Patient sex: M
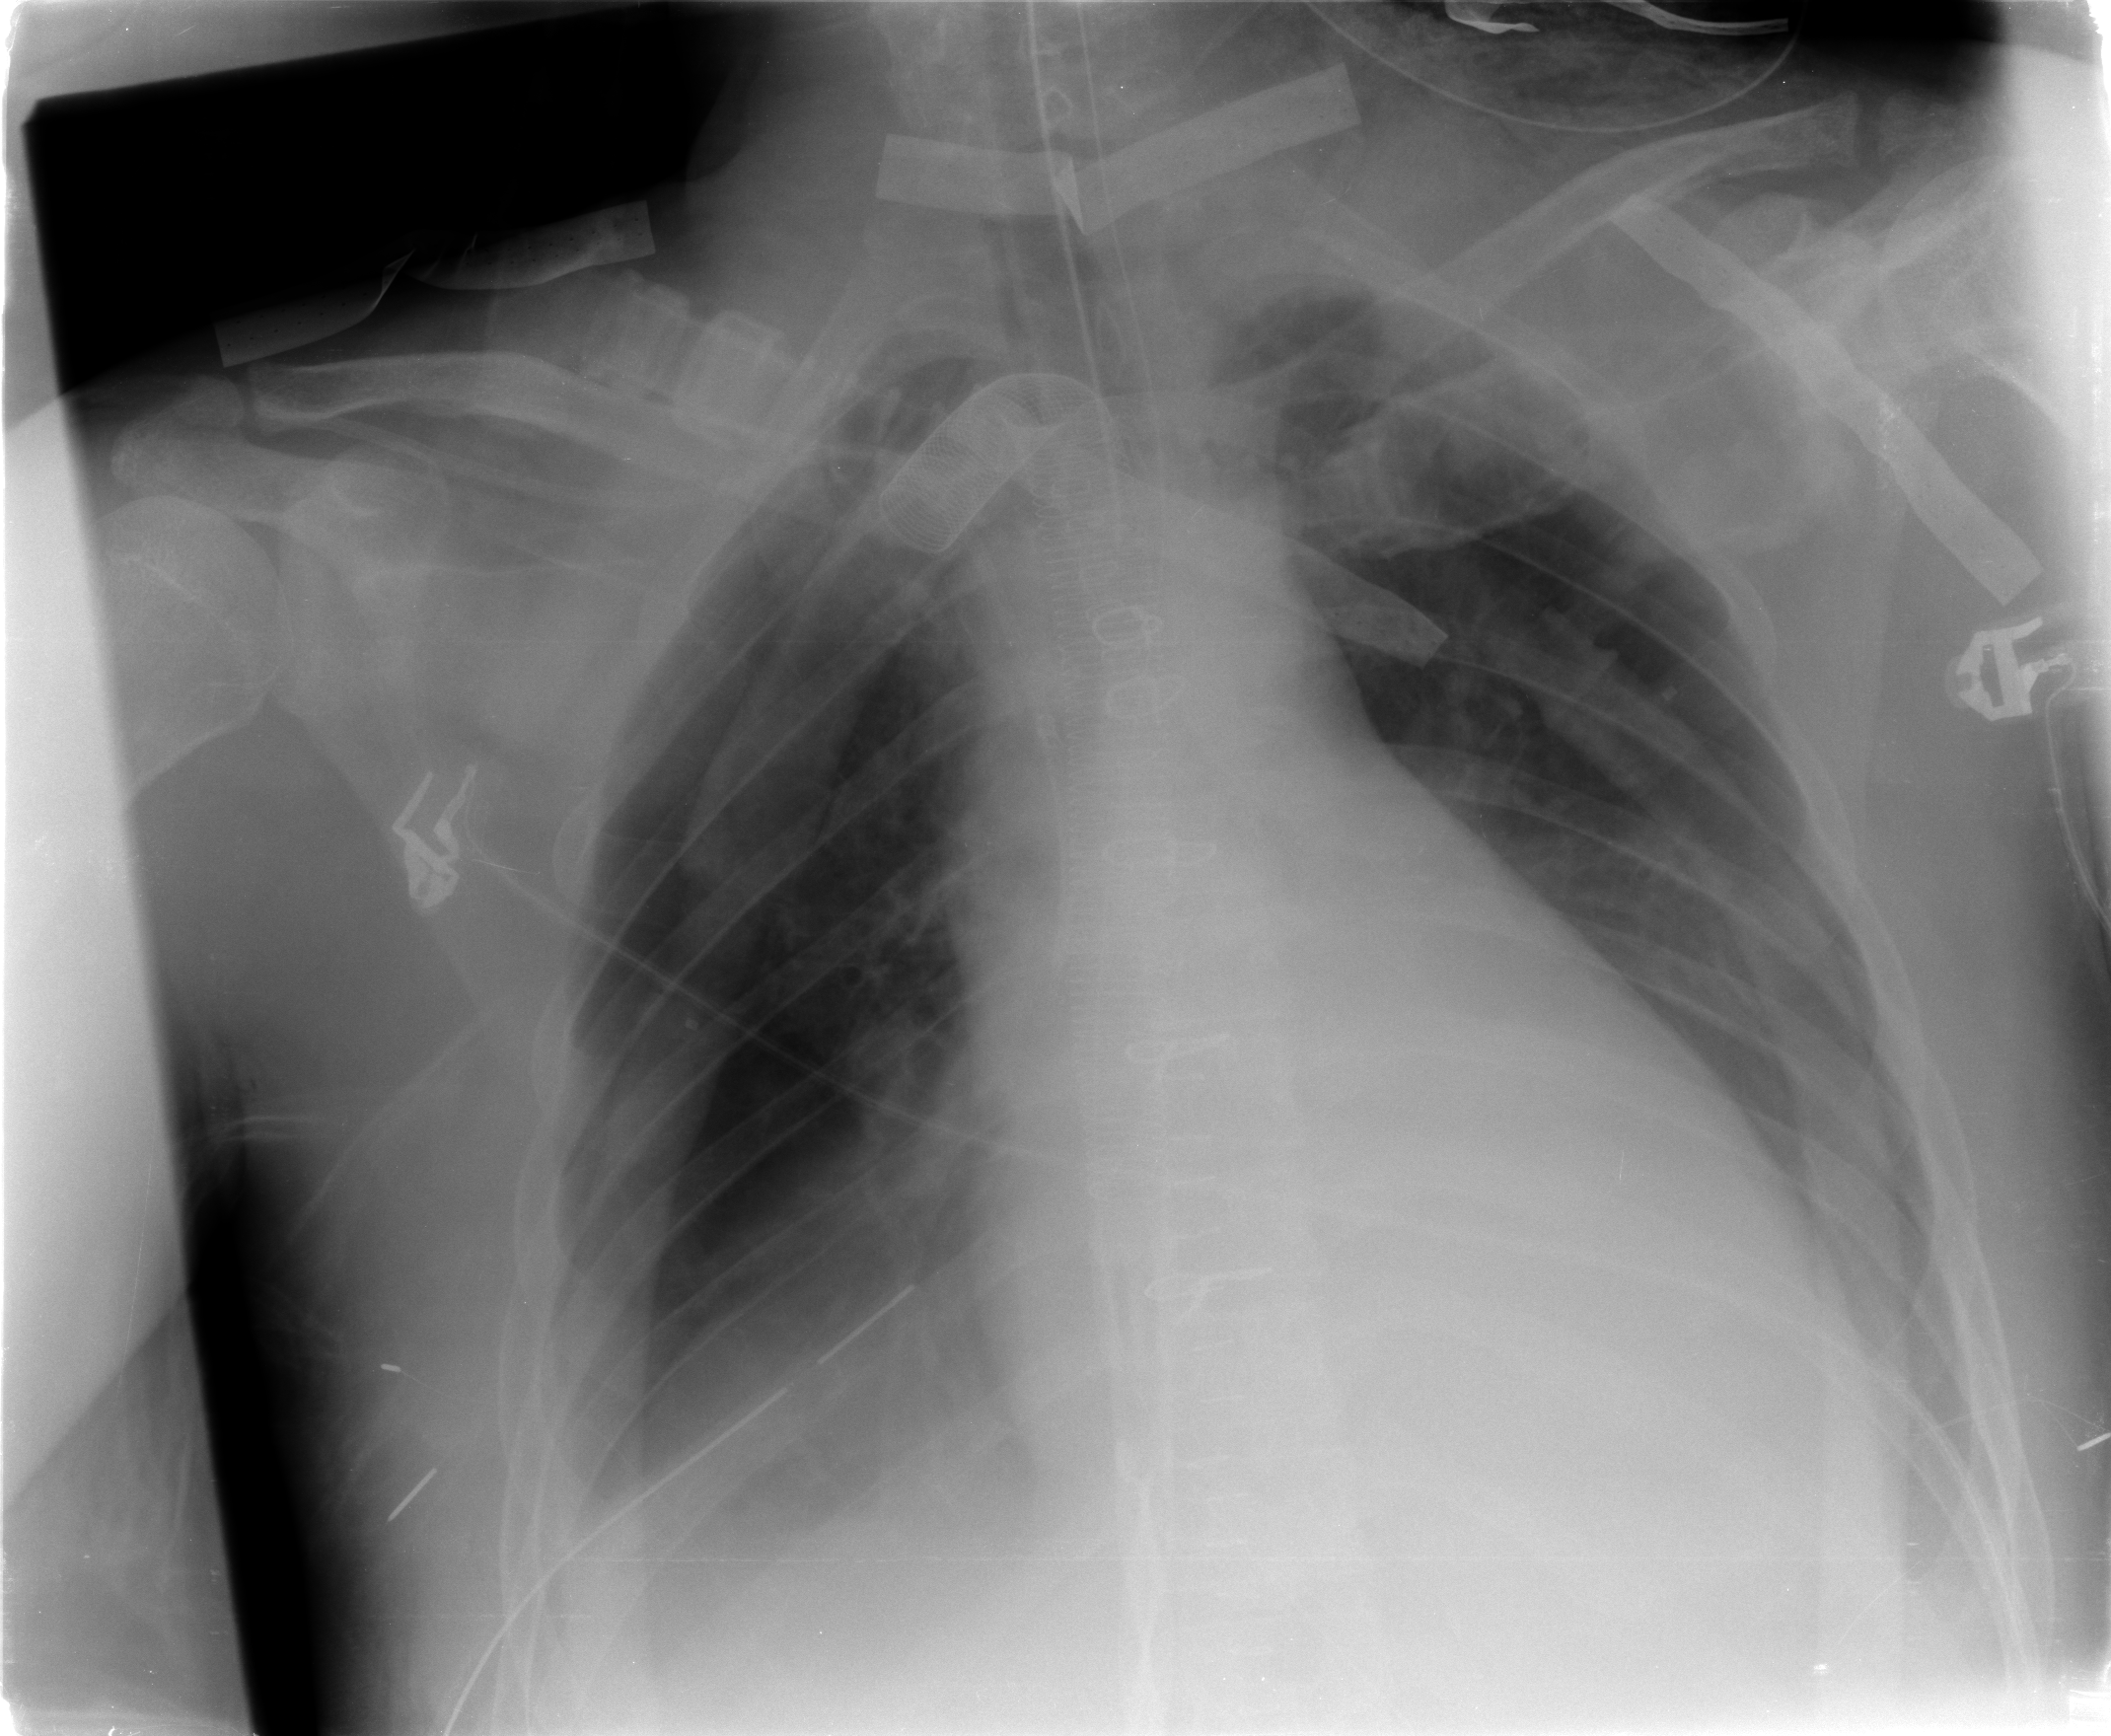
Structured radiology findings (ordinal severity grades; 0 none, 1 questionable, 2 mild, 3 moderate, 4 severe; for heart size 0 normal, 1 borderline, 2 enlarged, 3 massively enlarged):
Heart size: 2
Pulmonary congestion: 0
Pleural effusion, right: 2
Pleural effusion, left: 2
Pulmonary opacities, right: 0
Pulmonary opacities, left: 0
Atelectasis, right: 2
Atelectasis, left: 2